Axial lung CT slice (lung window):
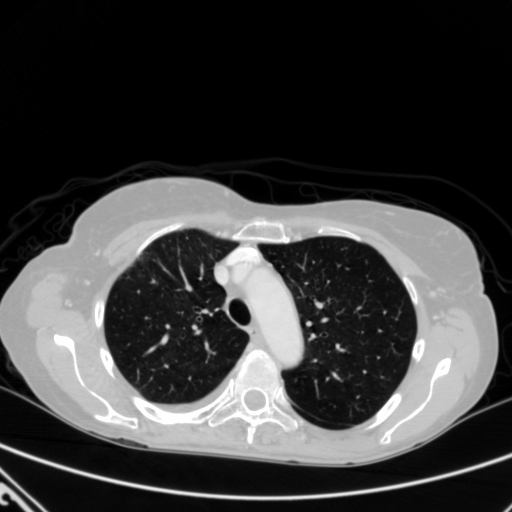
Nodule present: no